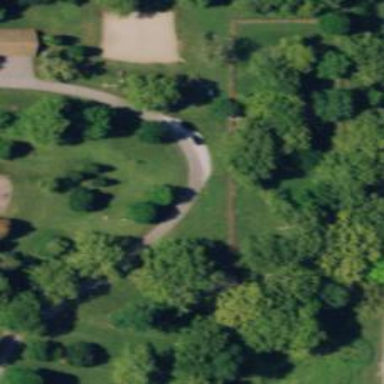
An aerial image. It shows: Driveway leading to service road.